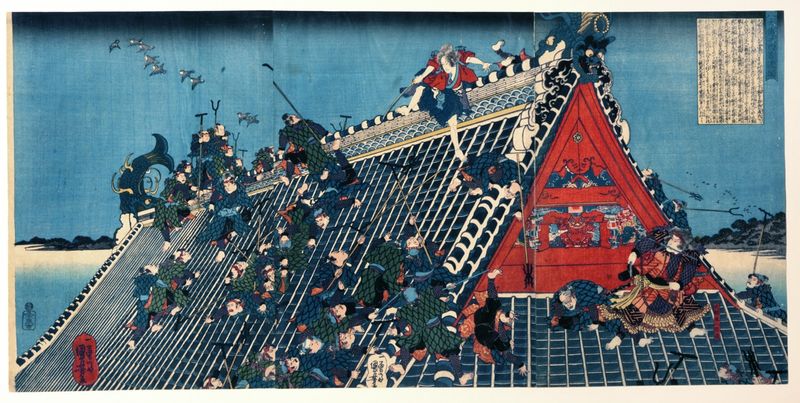
Titel: Aus dem Hakkenden: Kampf auf dem Horyukaku
Künstler: Utagawa Kuniyoshi
Standort: Hamburg
Institution: Museum für Kunst und Gewerbe Hamburg
Schlagwörter: blau, himmel, kampf, kämpfer, grün, menschen, männer, szene, dach, haus, rot, ansammlung, gesichter, vögel, personen, vogelschwarm, hellblau, himmelblau, holzschnitt, japan, schrift, krieg, dunkelblau, japanisch, druckgraphik, druckgrafik, literatur, fisch, krieger, tempel, wal, zeit, farbholzschnitt, flosse, petrol, kamp, walfisch, edo, reproduktionen, kanji, druckerzeugnisse, heiligtümer, erzählung, nans, satomi, hakkenden